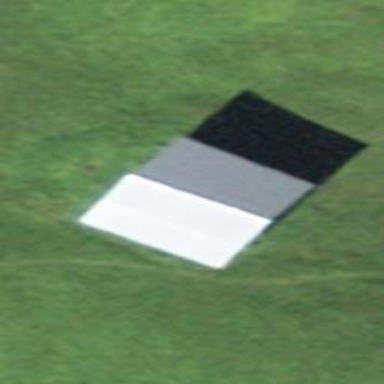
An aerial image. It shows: Shed building.